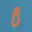
Label: 0